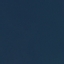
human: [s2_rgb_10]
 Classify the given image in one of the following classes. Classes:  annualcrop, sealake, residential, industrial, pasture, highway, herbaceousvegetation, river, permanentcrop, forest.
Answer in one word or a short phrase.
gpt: SeaLake